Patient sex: M
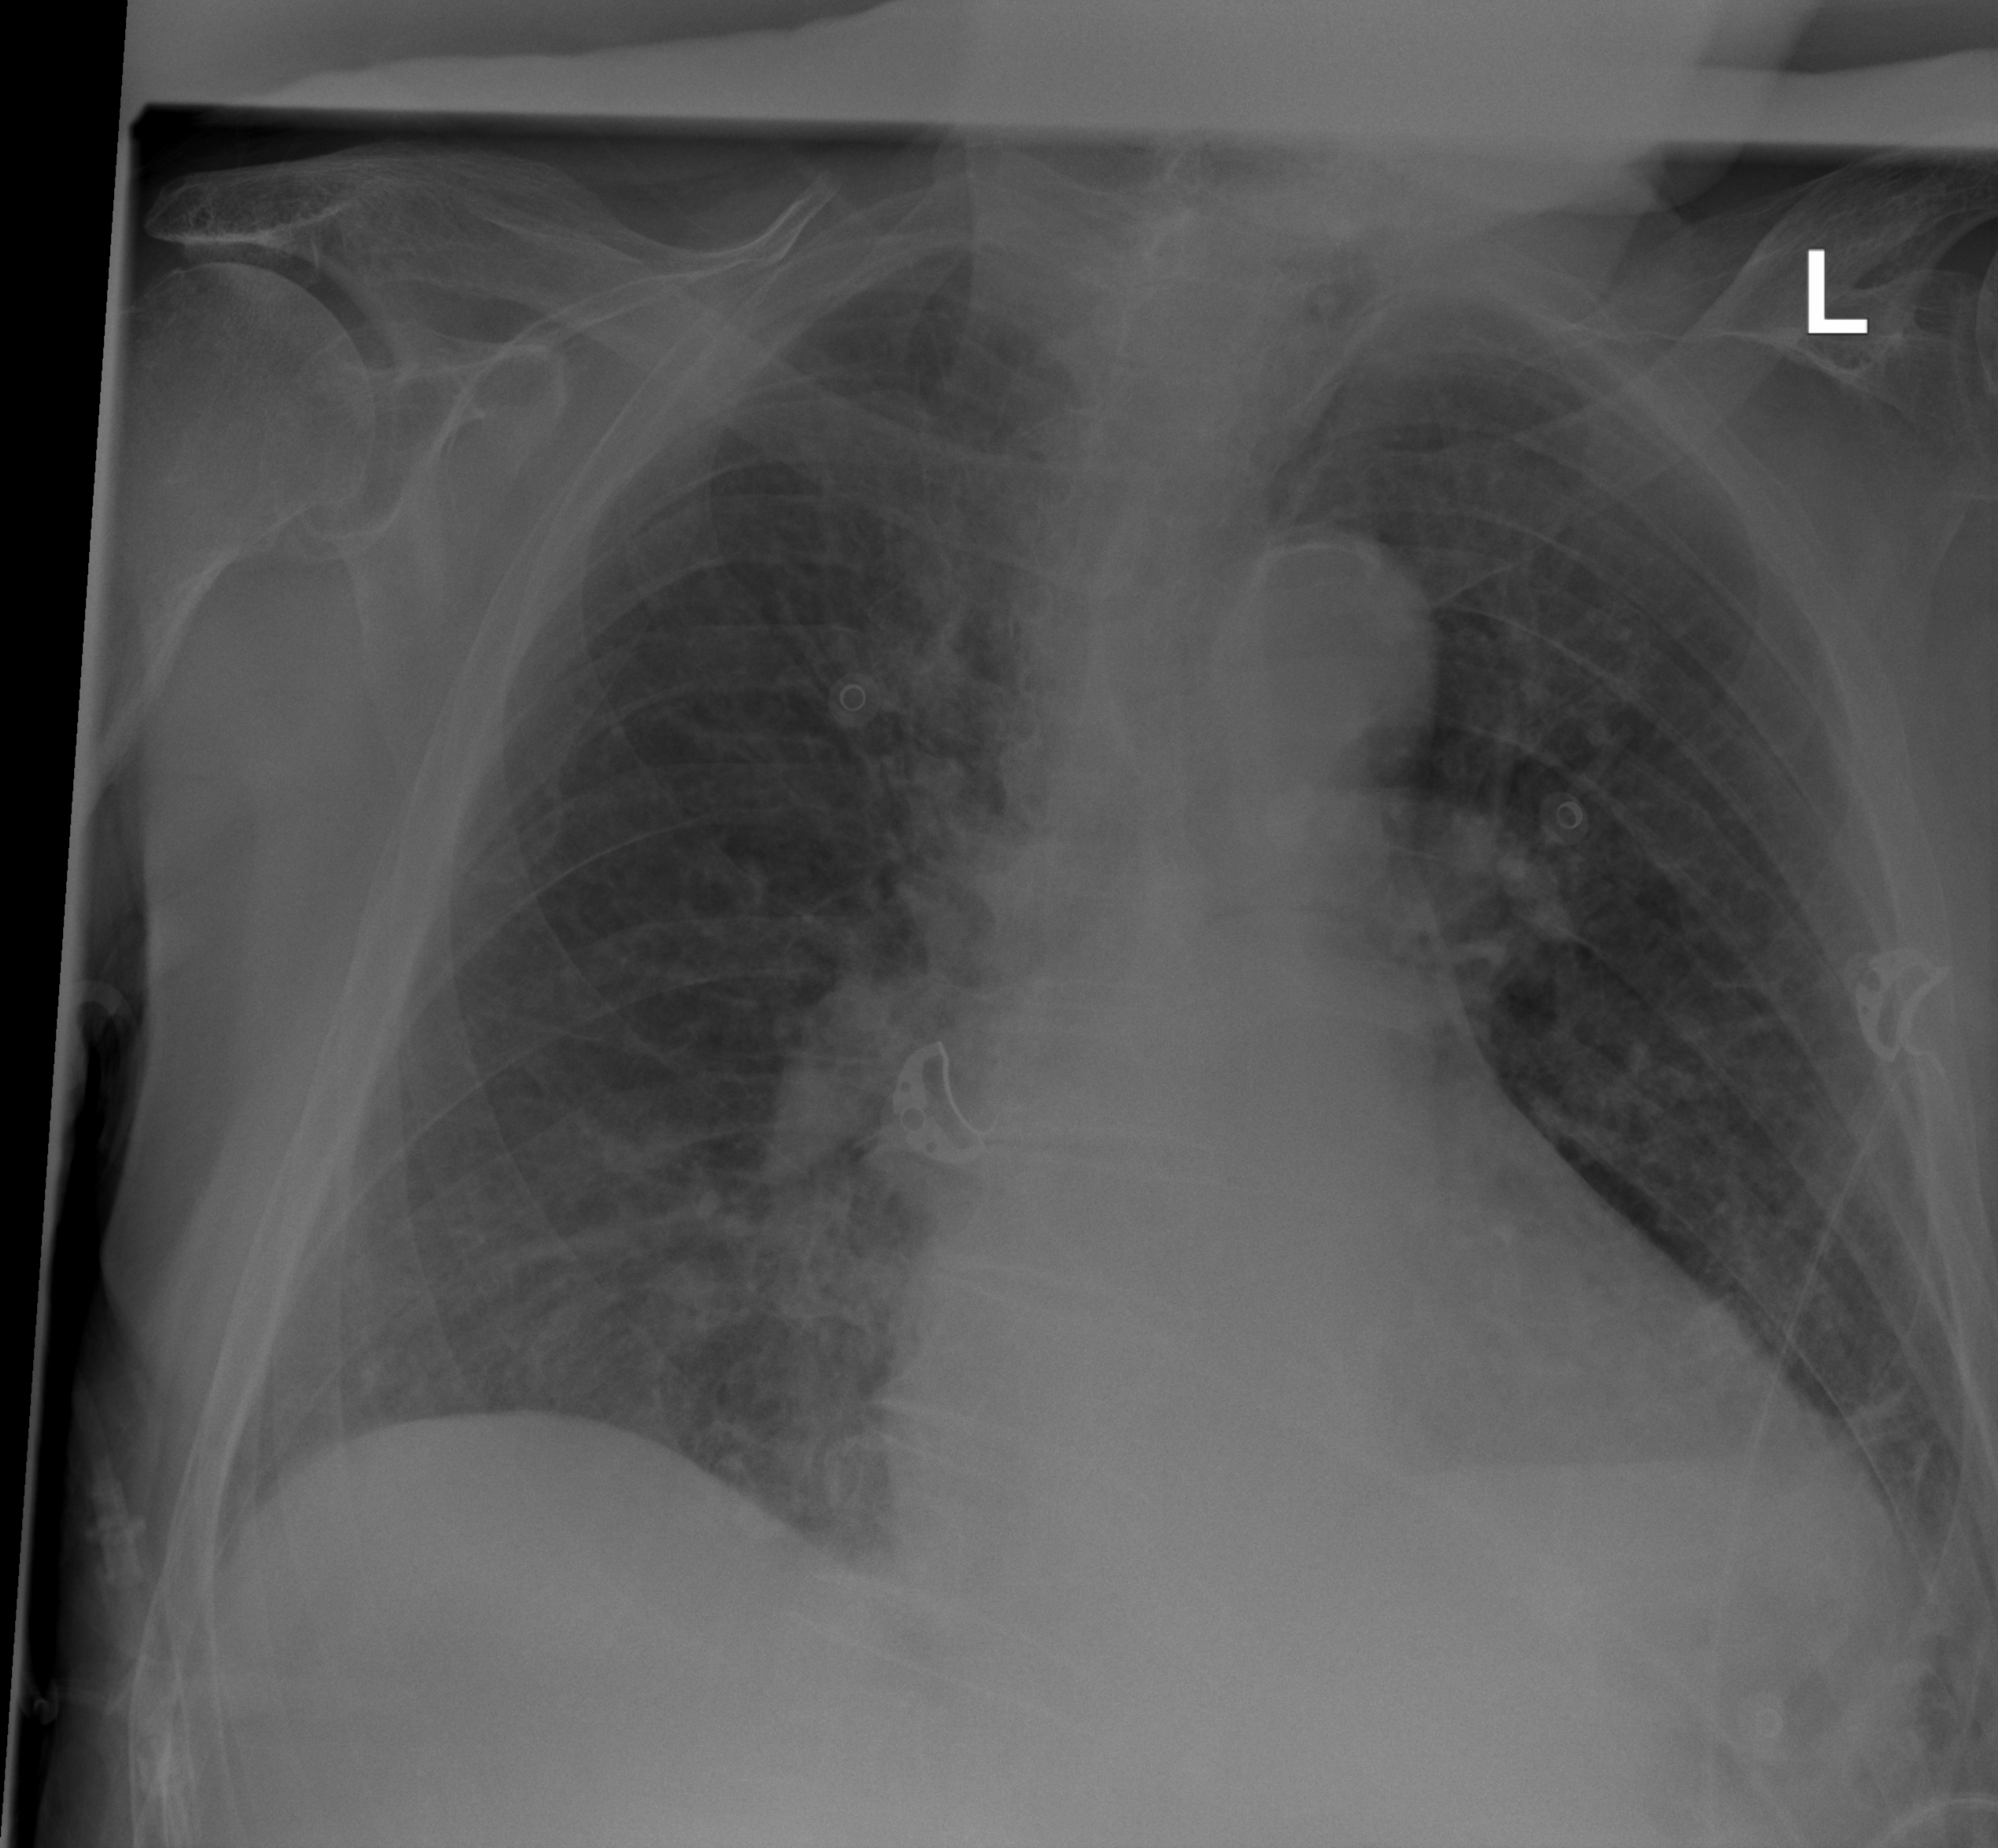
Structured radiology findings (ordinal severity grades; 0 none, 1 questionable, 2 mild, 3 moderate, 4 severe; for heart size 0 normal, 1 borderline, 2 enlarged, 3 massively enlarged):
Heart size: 2
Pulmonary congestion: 2
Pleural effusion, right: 2
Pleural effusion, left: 2
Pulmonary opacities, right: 0
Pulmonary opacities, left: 0
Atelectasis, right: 2
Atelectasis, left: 2